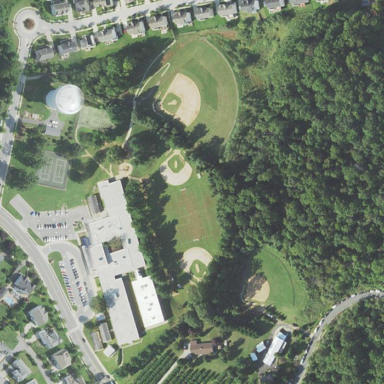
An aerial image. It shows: School.